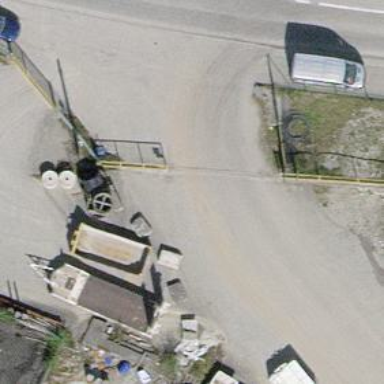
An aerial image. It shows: Gate.